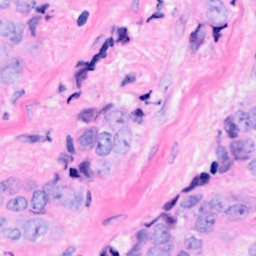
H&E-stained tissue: Breast